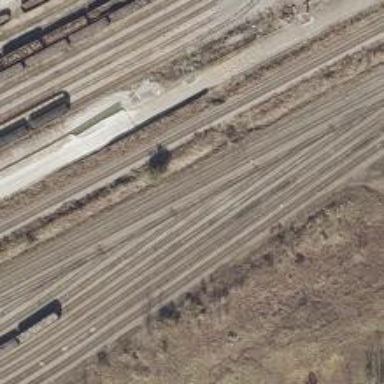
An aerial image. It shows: Railway siding for service.